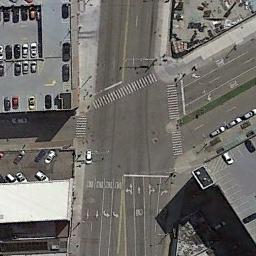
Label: intersection